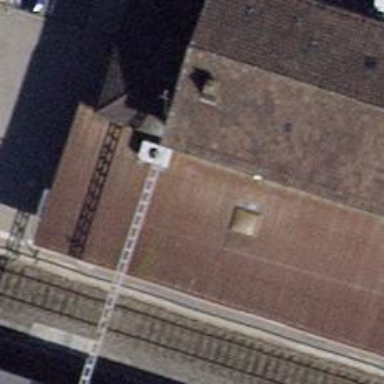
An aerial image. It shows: Railway station that also serves as public transport station.